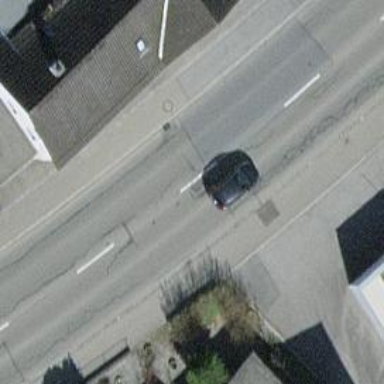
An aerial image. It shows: Primary highway with asphalt surface. There are sidewalks on both sides of the road.